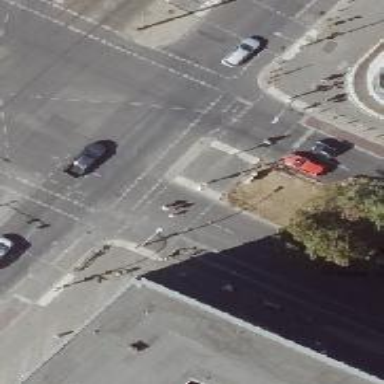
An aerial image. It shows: Road crossing with traffic signals.